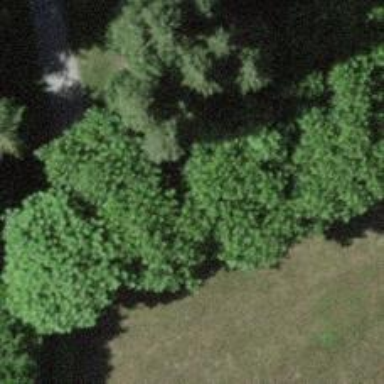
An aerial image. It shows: Bench.